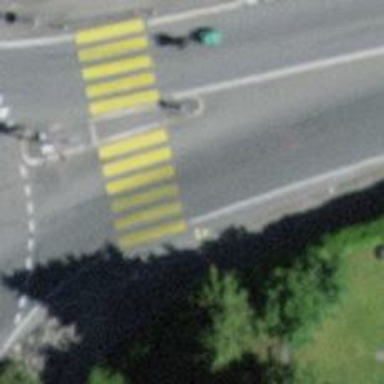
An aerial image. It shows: Marked crossing on the road.